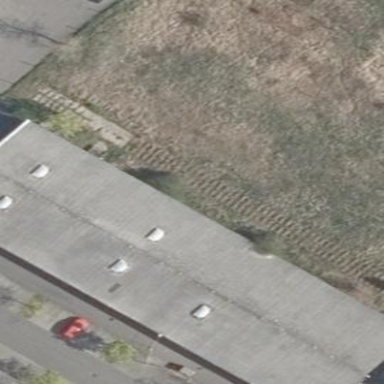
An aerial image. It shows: Commercial building.